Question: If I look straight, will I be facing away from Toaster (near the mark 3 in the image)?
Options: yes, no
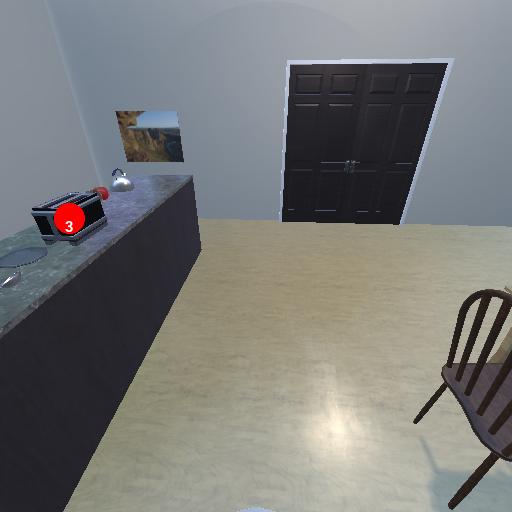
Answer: yes